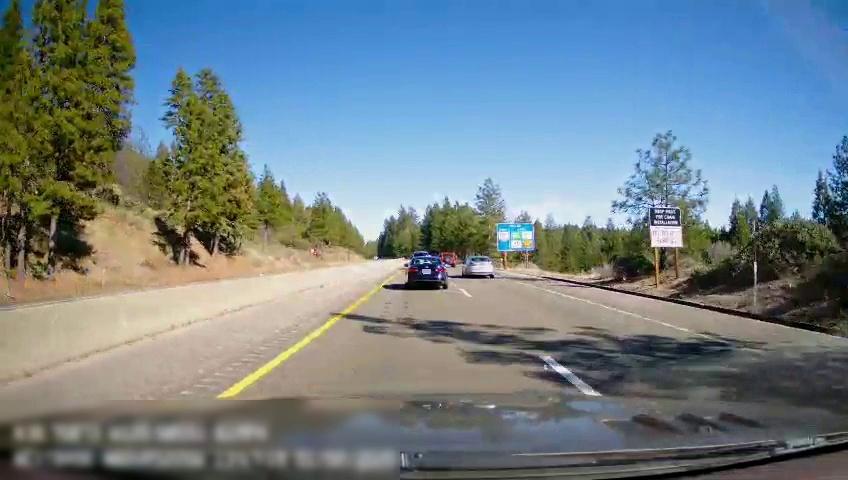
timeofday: Day
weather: Sunny
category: Drivable Space
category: Vehicles | SUV
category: Vehicles | Car
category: Vehicles | SUV
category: Vehicles | Car
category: Lanes | Current Lane
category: Lanes | Current Lane
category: Lanes | Alternate Lane